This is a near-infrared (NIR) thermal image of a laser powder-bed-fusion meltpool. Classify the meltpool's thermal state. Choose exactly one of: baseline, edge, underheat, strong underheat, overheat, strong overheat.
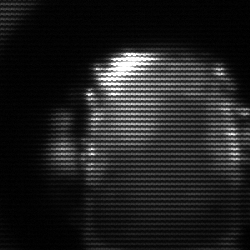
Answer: baseline